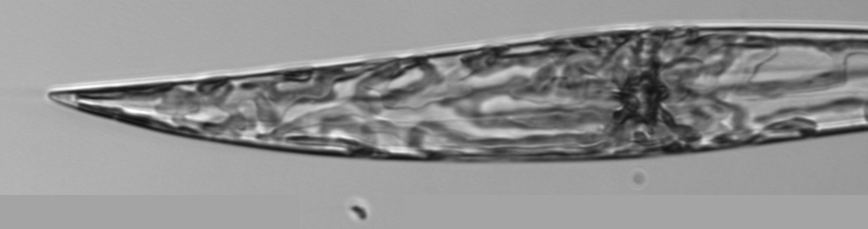
Label: Pleurosigma